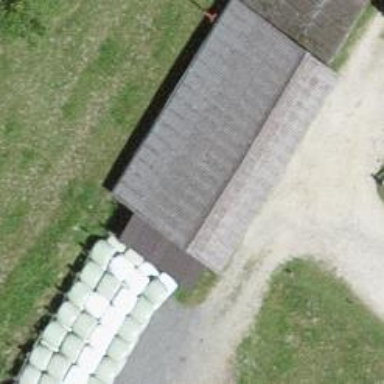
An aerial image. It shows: Barn.